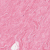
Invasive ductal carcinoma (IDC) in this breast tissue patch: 0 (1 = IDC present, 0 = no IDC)